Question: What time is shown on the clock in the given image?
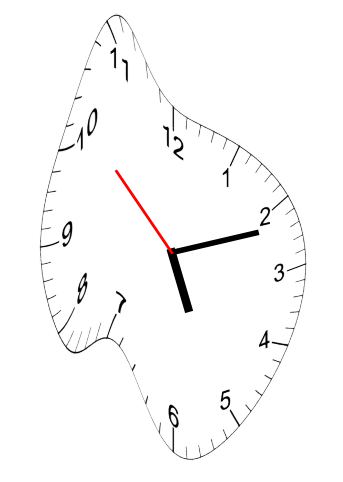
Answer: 05:11:52